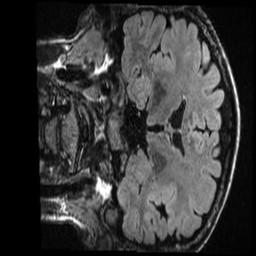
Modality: T1w
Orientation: coronal
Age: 25
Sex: female